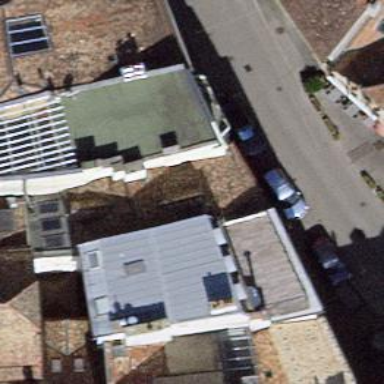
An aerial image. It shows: Restaurant.